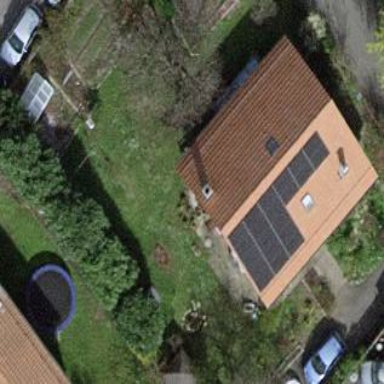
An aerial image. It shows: Garden enclosed by fence.